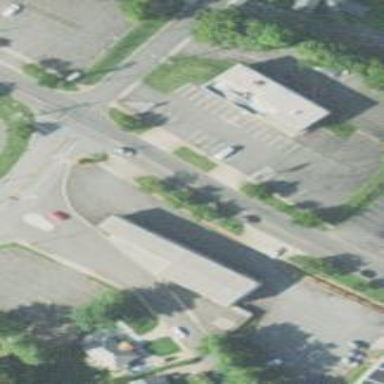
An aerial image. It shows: Parking area with asphalt surface.